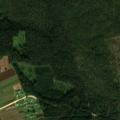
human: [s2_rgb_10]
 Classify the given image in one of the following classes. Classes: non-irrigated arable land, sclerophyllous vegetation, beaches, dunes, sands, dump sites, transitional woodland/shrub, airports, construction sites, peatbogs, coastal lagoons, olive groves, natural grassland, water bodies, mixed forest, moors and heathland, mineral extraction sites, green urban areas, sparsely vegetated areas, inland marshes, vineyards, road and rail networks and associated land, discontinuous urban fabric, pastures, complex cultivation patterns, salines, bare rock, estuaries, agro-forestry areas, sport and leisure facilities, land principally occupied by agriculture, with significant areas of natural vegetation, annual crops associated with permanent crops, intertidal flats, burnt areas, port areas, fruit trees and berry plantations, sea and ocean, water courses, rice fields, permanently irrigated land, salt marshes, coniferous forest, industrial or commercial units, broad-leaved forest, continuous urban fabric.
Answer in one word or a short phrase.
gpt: complex cultivation patterns, broad-leaved forest, coniferous forest, mixed forest